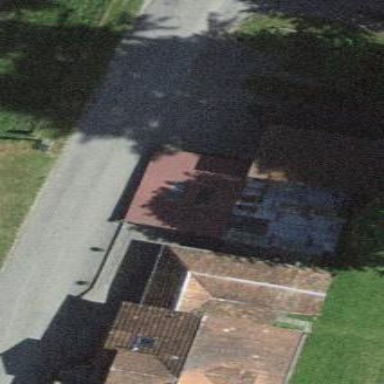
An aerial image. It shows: Garage building.